Question: Currently I have a drop down box with all the options. After submit is pressed, the page is reloaded with all the selected variables in the url
'http://127.0.0.1:8000/website/?var1=choice1&var2=choice3'
So the same view is reloaded and the variables are collected and analysed by the view. Based on the selection, different data from the database is sent to this webpage page, thus making different tables load underneath this dropdown menu.
Is it possible to show the selected data in the form after the refresh? Something like this:

So far I've only used HTML. I thought that perhaps using jQuery I could get this to work, but the language is perplexing (though I'm very willing to learn, if someone knows how to do it with jQuery)
Under Chris' instructions, I managed to make this to work.
First of all, what didn't work with Chris' solution was the request.GET method. Therefore, inside the VIEW that calls 'return render_to_response('website.html')' (so the corresponding view), I added the following piece of code:
'''
requestDict = request.GET
return render_to_response('optionset.html', {'request':requestDict})
'''
Inside my template therefore, I did the following:
'''
<form action="" name="OptionSetForm">
<select name="var1" size=2>
<OPTGROUP LABEL="FirstPickHere">
<option {% if request.var1 == "Choice1" %} selected="selected"{% endif %}>Choice1</option>
<option {% if request.var1 == "Choice2" %} selected="selected"{% endif %}>Choice2</option>
<option {% if request.var1 == "Choice3" %} selected="selected"{% endif %}>Choice3</option>
</OPTGROUP>
</select>
</form>
'''
Make sure that you have spaces between the '==' and the two variables.
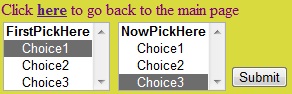
Answer: Since you're using select boxes, you'll need to add the following to each option:
'''
<option value="choice1"{% if request.GET.var1 == "choice1" %} selected="selected"{% endif %}>Choice 1</option>
'''
Or, if you'd rather use jQuery:
'''
var queryString = window.location.search.substring(1);
var params = queryString.split('&');
for (var i=0; i<params.length; i++) {
var param = params[i].split('=');
$('[name='+param[0]+']').val(param[1])
}
'''